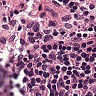
Metastatic tissue present: no